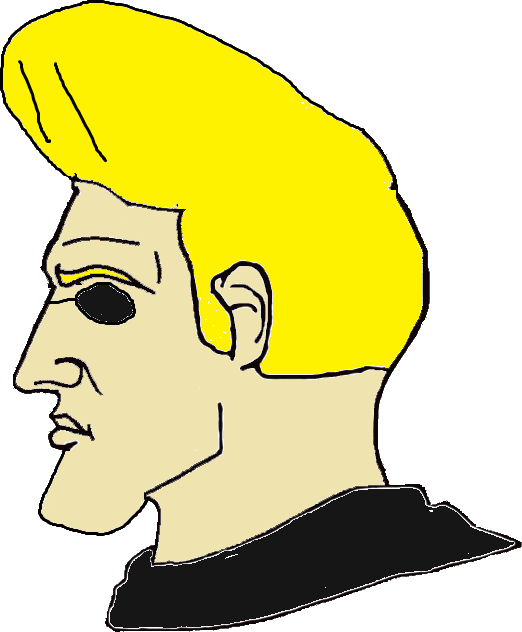
Label: 4_Yes_Chad